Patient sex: M
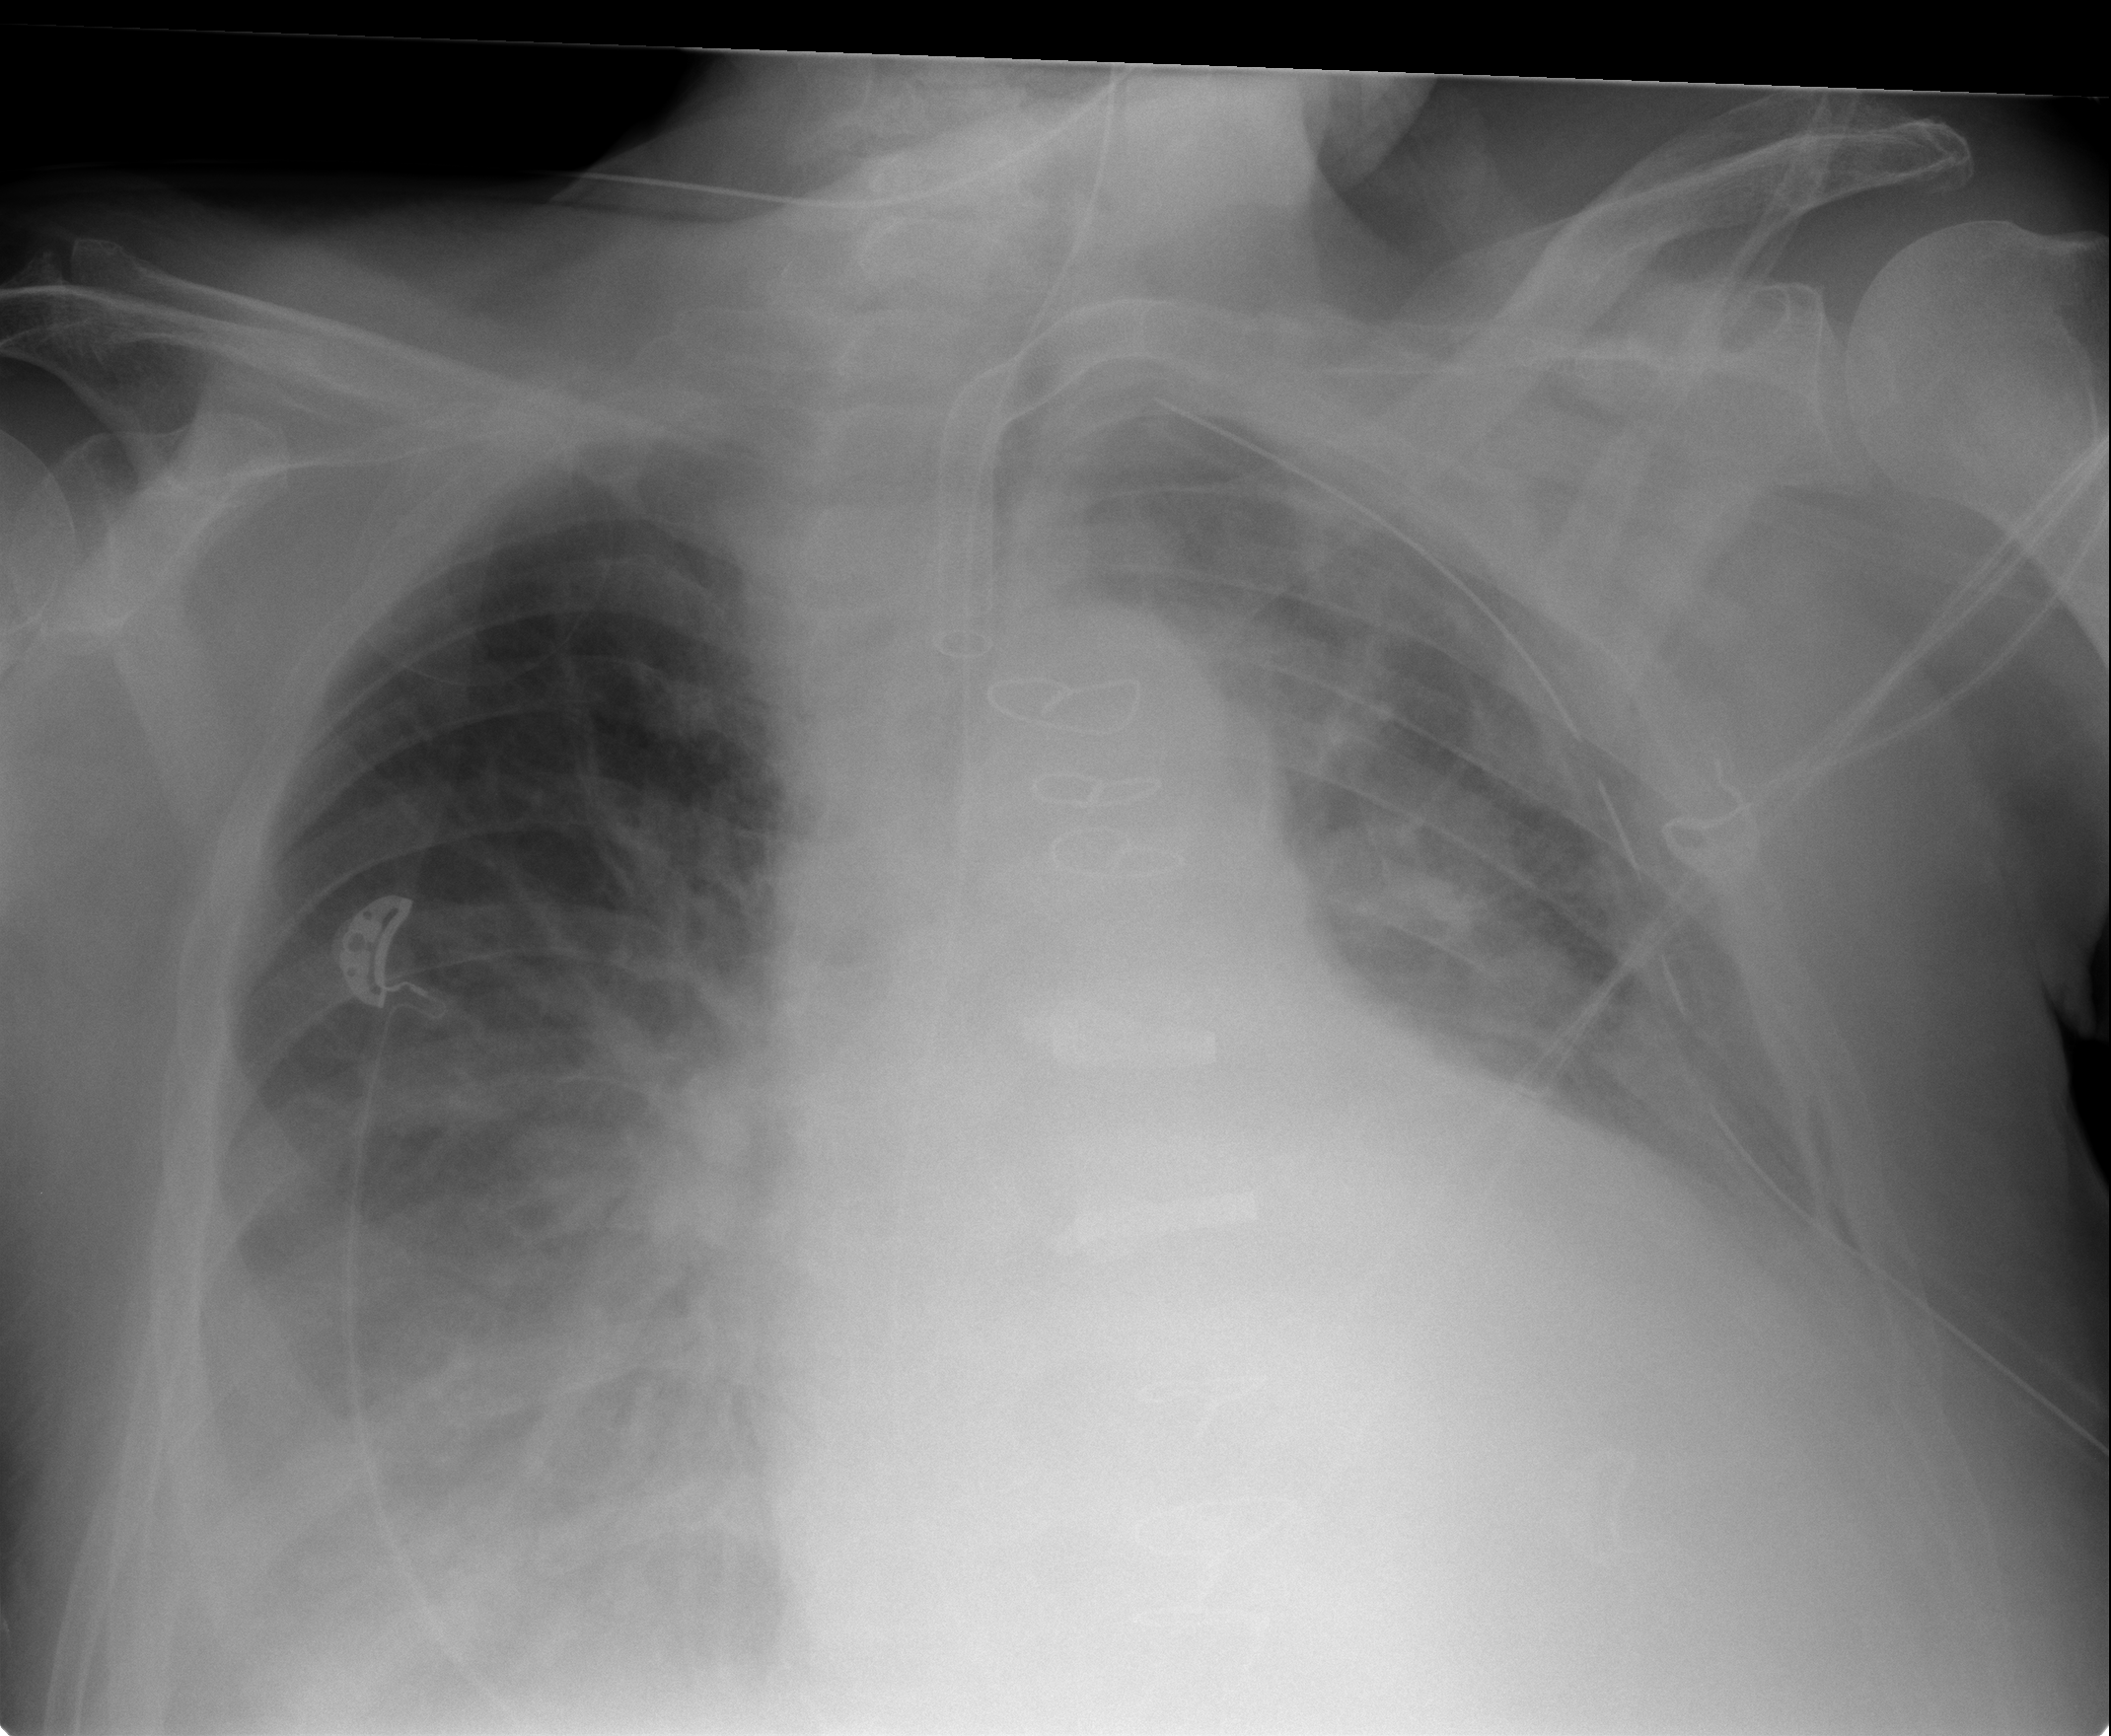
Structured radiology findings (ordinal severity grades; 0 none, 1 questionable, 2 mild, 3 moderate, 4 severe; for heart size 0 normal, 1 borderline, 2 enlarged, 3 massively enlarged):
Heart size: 2
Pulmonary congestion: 0
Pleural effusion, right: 2
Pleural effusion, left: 2
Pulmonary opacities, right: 0
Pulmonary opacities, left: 1
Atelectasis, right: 3
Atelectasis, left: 2